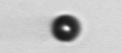
Label: bead